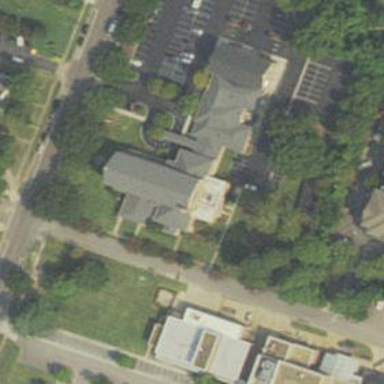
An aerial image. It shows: Commercial building used as place of worship.